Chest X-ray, PA view. Patient: 32 years old, sex F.
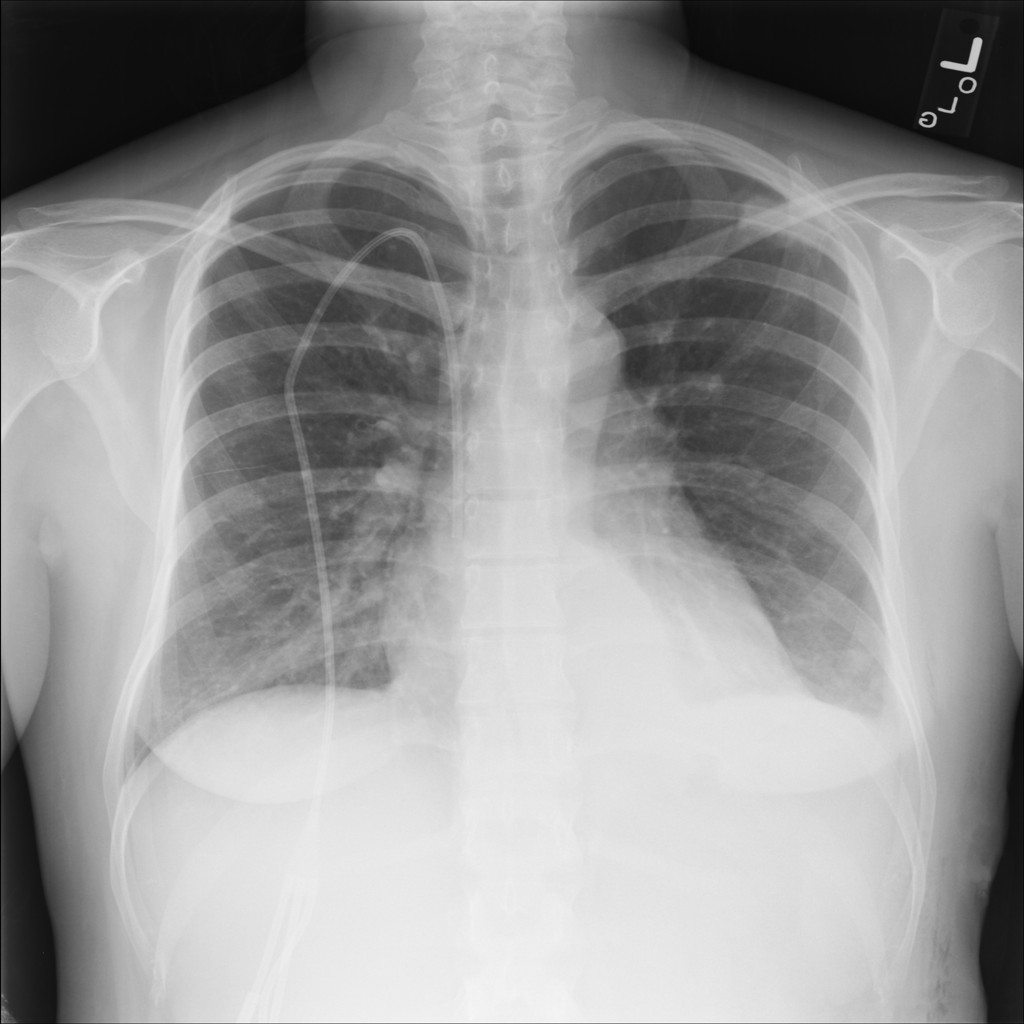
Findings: Effusion, Mass, Nodule